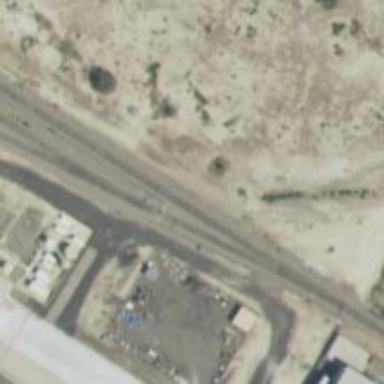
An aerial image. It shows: Rail spur service.